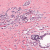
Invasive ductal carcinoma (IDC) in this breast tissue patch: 1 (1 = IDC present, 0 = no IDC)